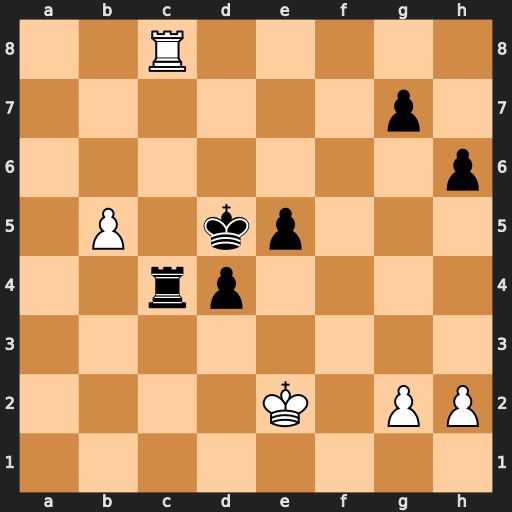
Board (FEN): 2R5/6p1/7p/1P1kp3/2rp4/8/4K1PP/8
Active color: w
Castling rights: -
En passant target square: -
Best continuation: Rxc4 Kxc4 b6 Kd5 b7